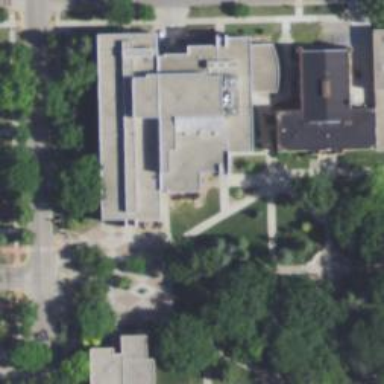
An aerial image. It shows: View of university building.